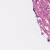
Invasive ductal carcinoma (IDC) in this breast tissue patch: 0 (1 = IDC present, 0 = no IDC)